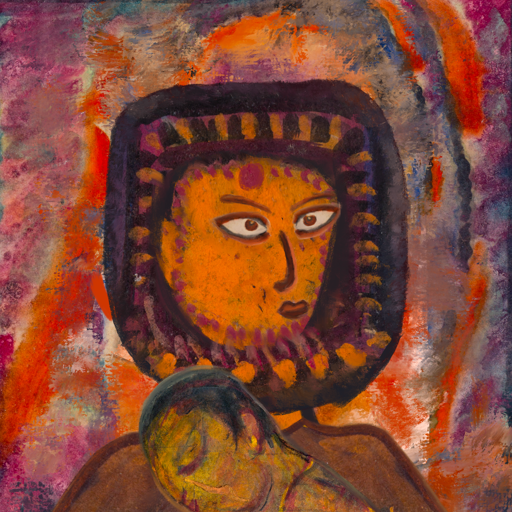
Background: Experience, Head And Neck Side: Doll_w_Hair, Face Side: Roy_Bahadur, Bust: Comrade, Hair Side: Blank, Head Accessory: Blank, Second Necklace: Blank, Necklace: Blank, Baby: GypsyMother_Baby